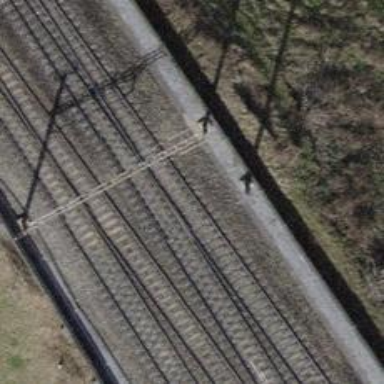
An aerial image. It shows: Rail on embankment with electrified contact lines.